Field crop: maize
Growth stage: 2
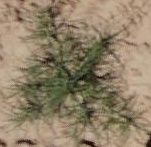
Species: salsola